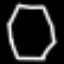
Label: octagon